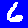
Digit: 6